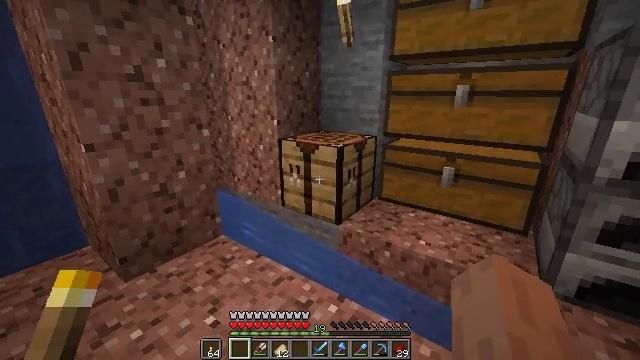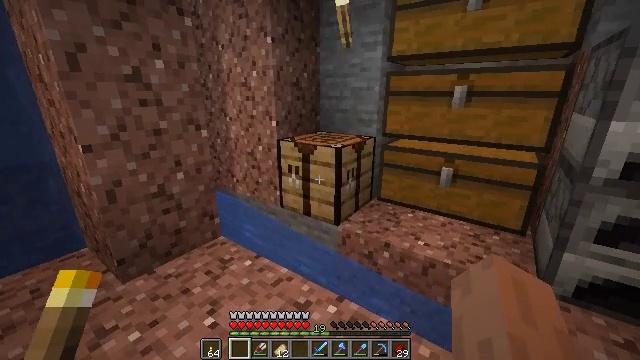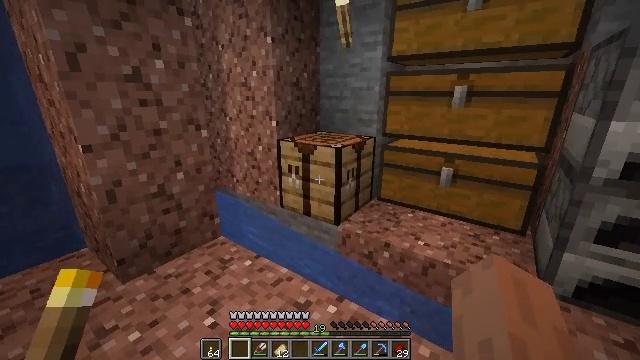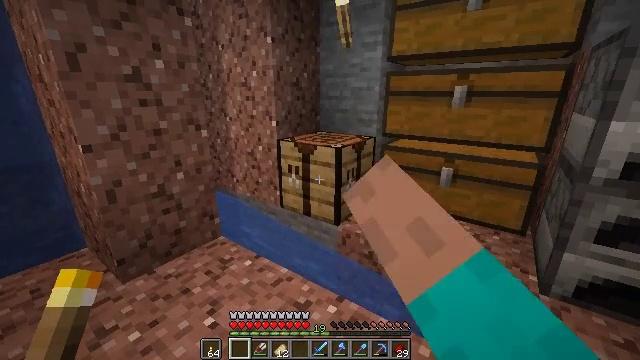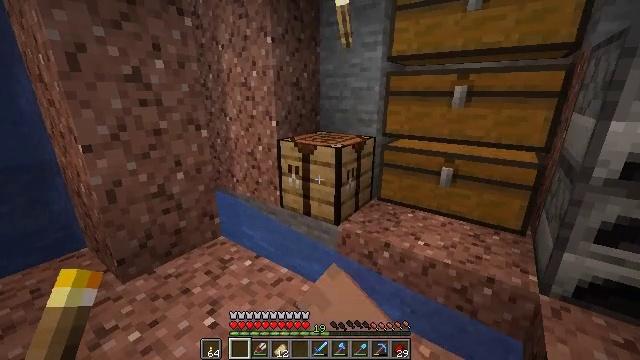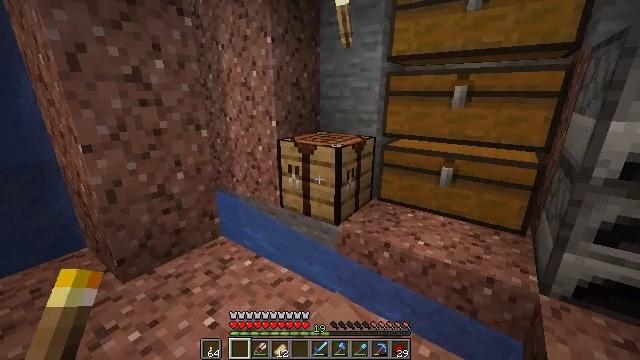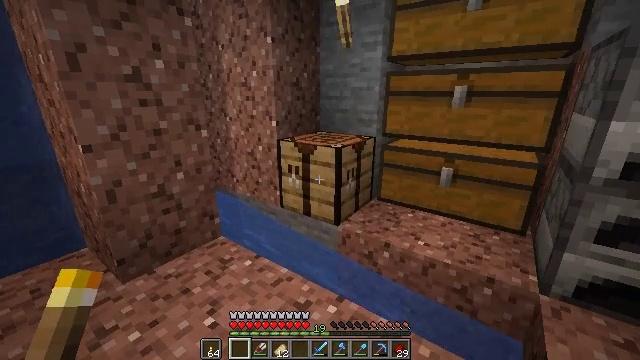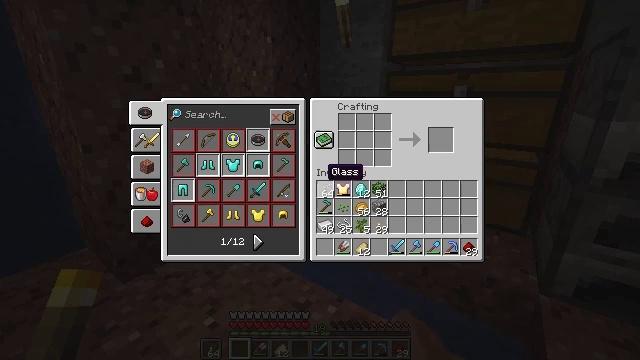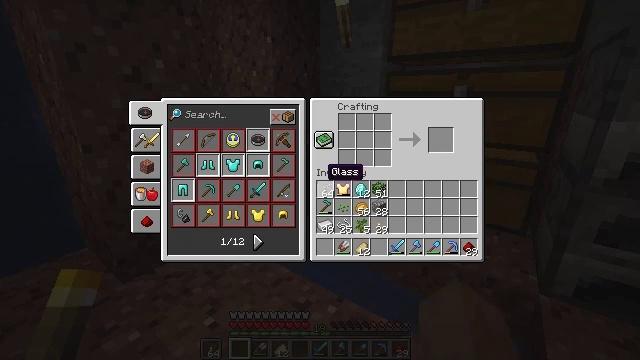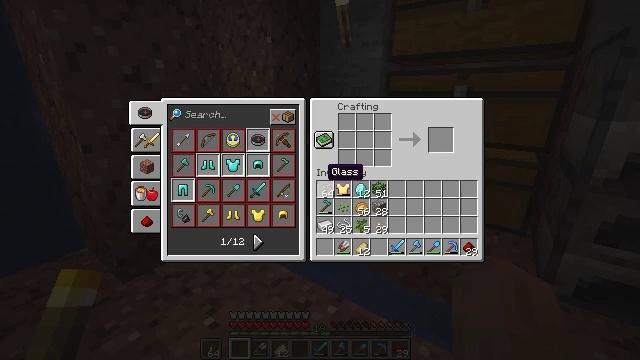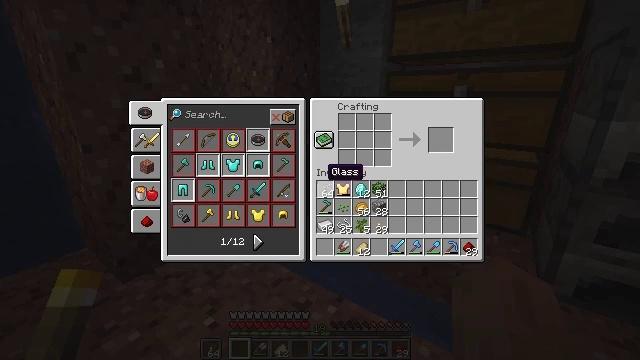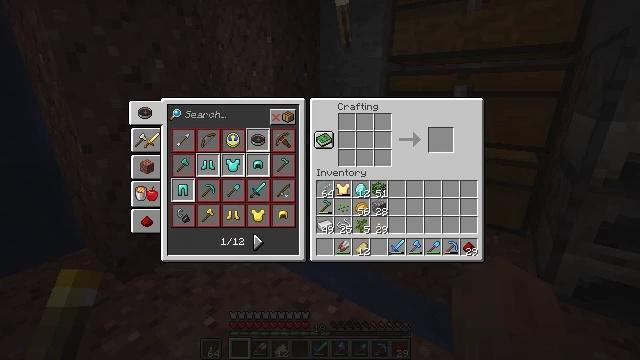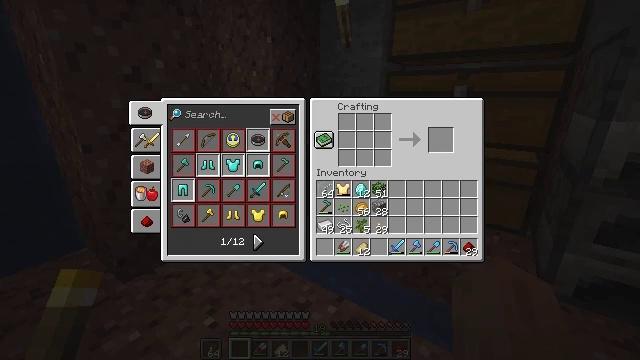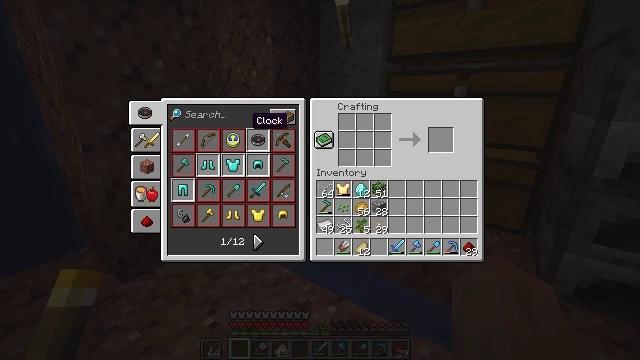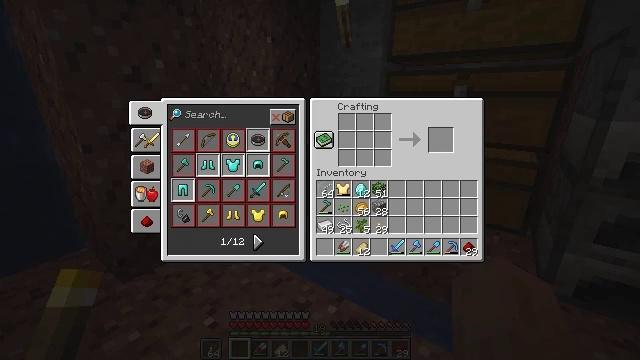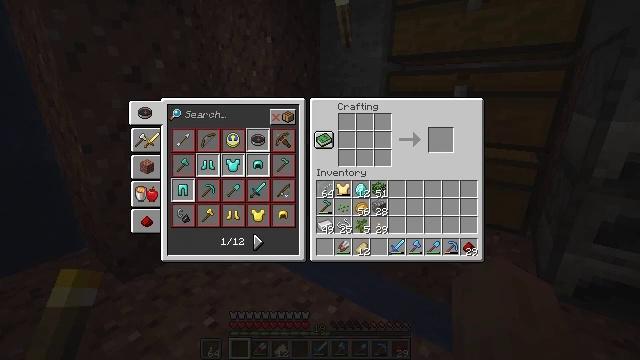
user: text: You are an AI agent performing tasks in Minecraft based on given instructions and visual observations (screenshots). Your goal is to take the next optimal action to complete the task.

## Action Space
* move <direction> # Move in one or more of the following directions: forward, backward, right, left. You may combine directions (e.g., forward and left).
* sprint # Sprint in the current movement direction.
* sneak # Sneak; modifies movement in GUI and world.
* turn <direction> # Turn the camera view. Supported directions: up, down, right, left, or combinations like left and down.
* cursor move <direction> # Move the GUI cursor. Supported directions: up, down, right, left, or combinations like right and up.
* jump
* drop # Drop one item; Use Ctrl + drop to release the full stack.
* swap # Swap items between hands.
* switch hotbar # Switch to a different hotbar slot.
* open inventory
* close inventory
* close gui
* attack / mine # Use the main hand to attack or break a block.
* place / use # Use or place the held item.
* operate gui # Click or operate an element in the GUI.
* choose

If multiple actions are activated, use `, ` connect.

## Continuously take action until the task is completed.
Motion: motion action
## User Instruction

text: Use sand and a furnace to craft glass.
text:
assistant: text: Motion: no_op
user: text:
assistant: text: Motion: use / place
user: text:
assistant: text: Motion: use / place
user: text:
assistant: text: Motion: use / place
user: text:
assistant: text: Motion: use / place
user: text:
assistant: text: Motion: no_op
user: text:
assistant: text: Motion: open gui
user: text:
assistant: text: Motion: no_op
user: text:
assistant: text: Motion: no_op
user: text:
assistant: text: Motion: no_op
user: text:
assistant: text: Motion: no_op
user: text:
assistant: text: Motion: cursor move left and up
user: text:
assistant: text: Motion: cursor move left and up
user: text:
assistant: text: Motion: cursor move left and up
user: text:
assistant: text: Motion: no_op
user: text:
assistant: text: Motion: no_op
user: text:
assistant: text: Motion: no_op
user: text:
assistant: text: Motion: no_op
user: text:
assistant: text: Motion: no_op
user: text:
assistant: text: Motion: no_op
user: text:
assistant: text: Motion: no_op
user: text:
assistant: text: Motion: operate gui
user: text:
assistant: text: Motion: operate gui
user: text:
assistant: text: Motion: operate gui
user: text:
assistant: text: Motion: no_op
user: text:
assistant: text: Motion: no_op
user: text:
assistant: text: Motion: no_op
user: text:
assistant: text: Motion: no_op
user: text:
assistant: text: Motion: no_op
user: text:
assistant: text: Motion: no_op